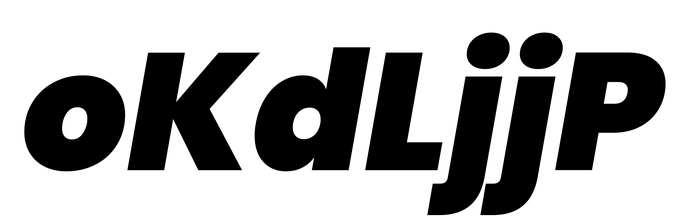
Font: Poppins-BlackItalic